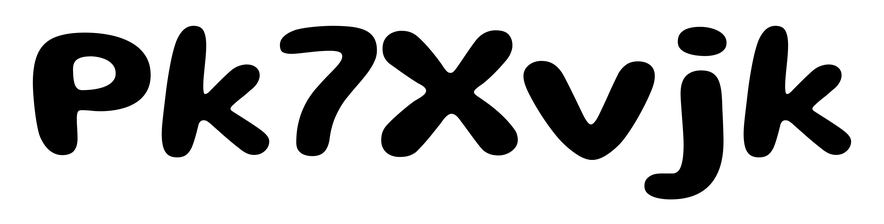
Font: Gluten_SemiBold